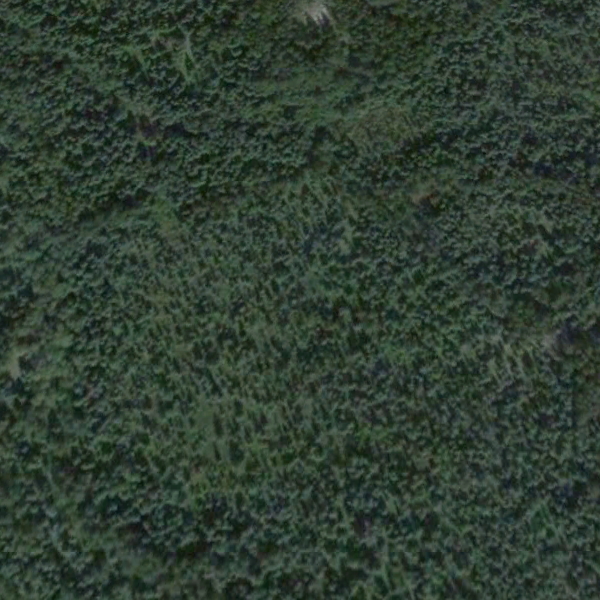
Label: Forest